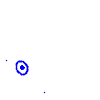
Particle: kaon